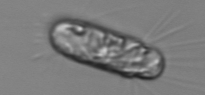
Label: Corethron_hystrix